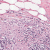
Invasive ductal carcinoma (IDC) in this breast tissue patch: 0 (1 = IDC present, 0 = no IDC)